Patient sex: M
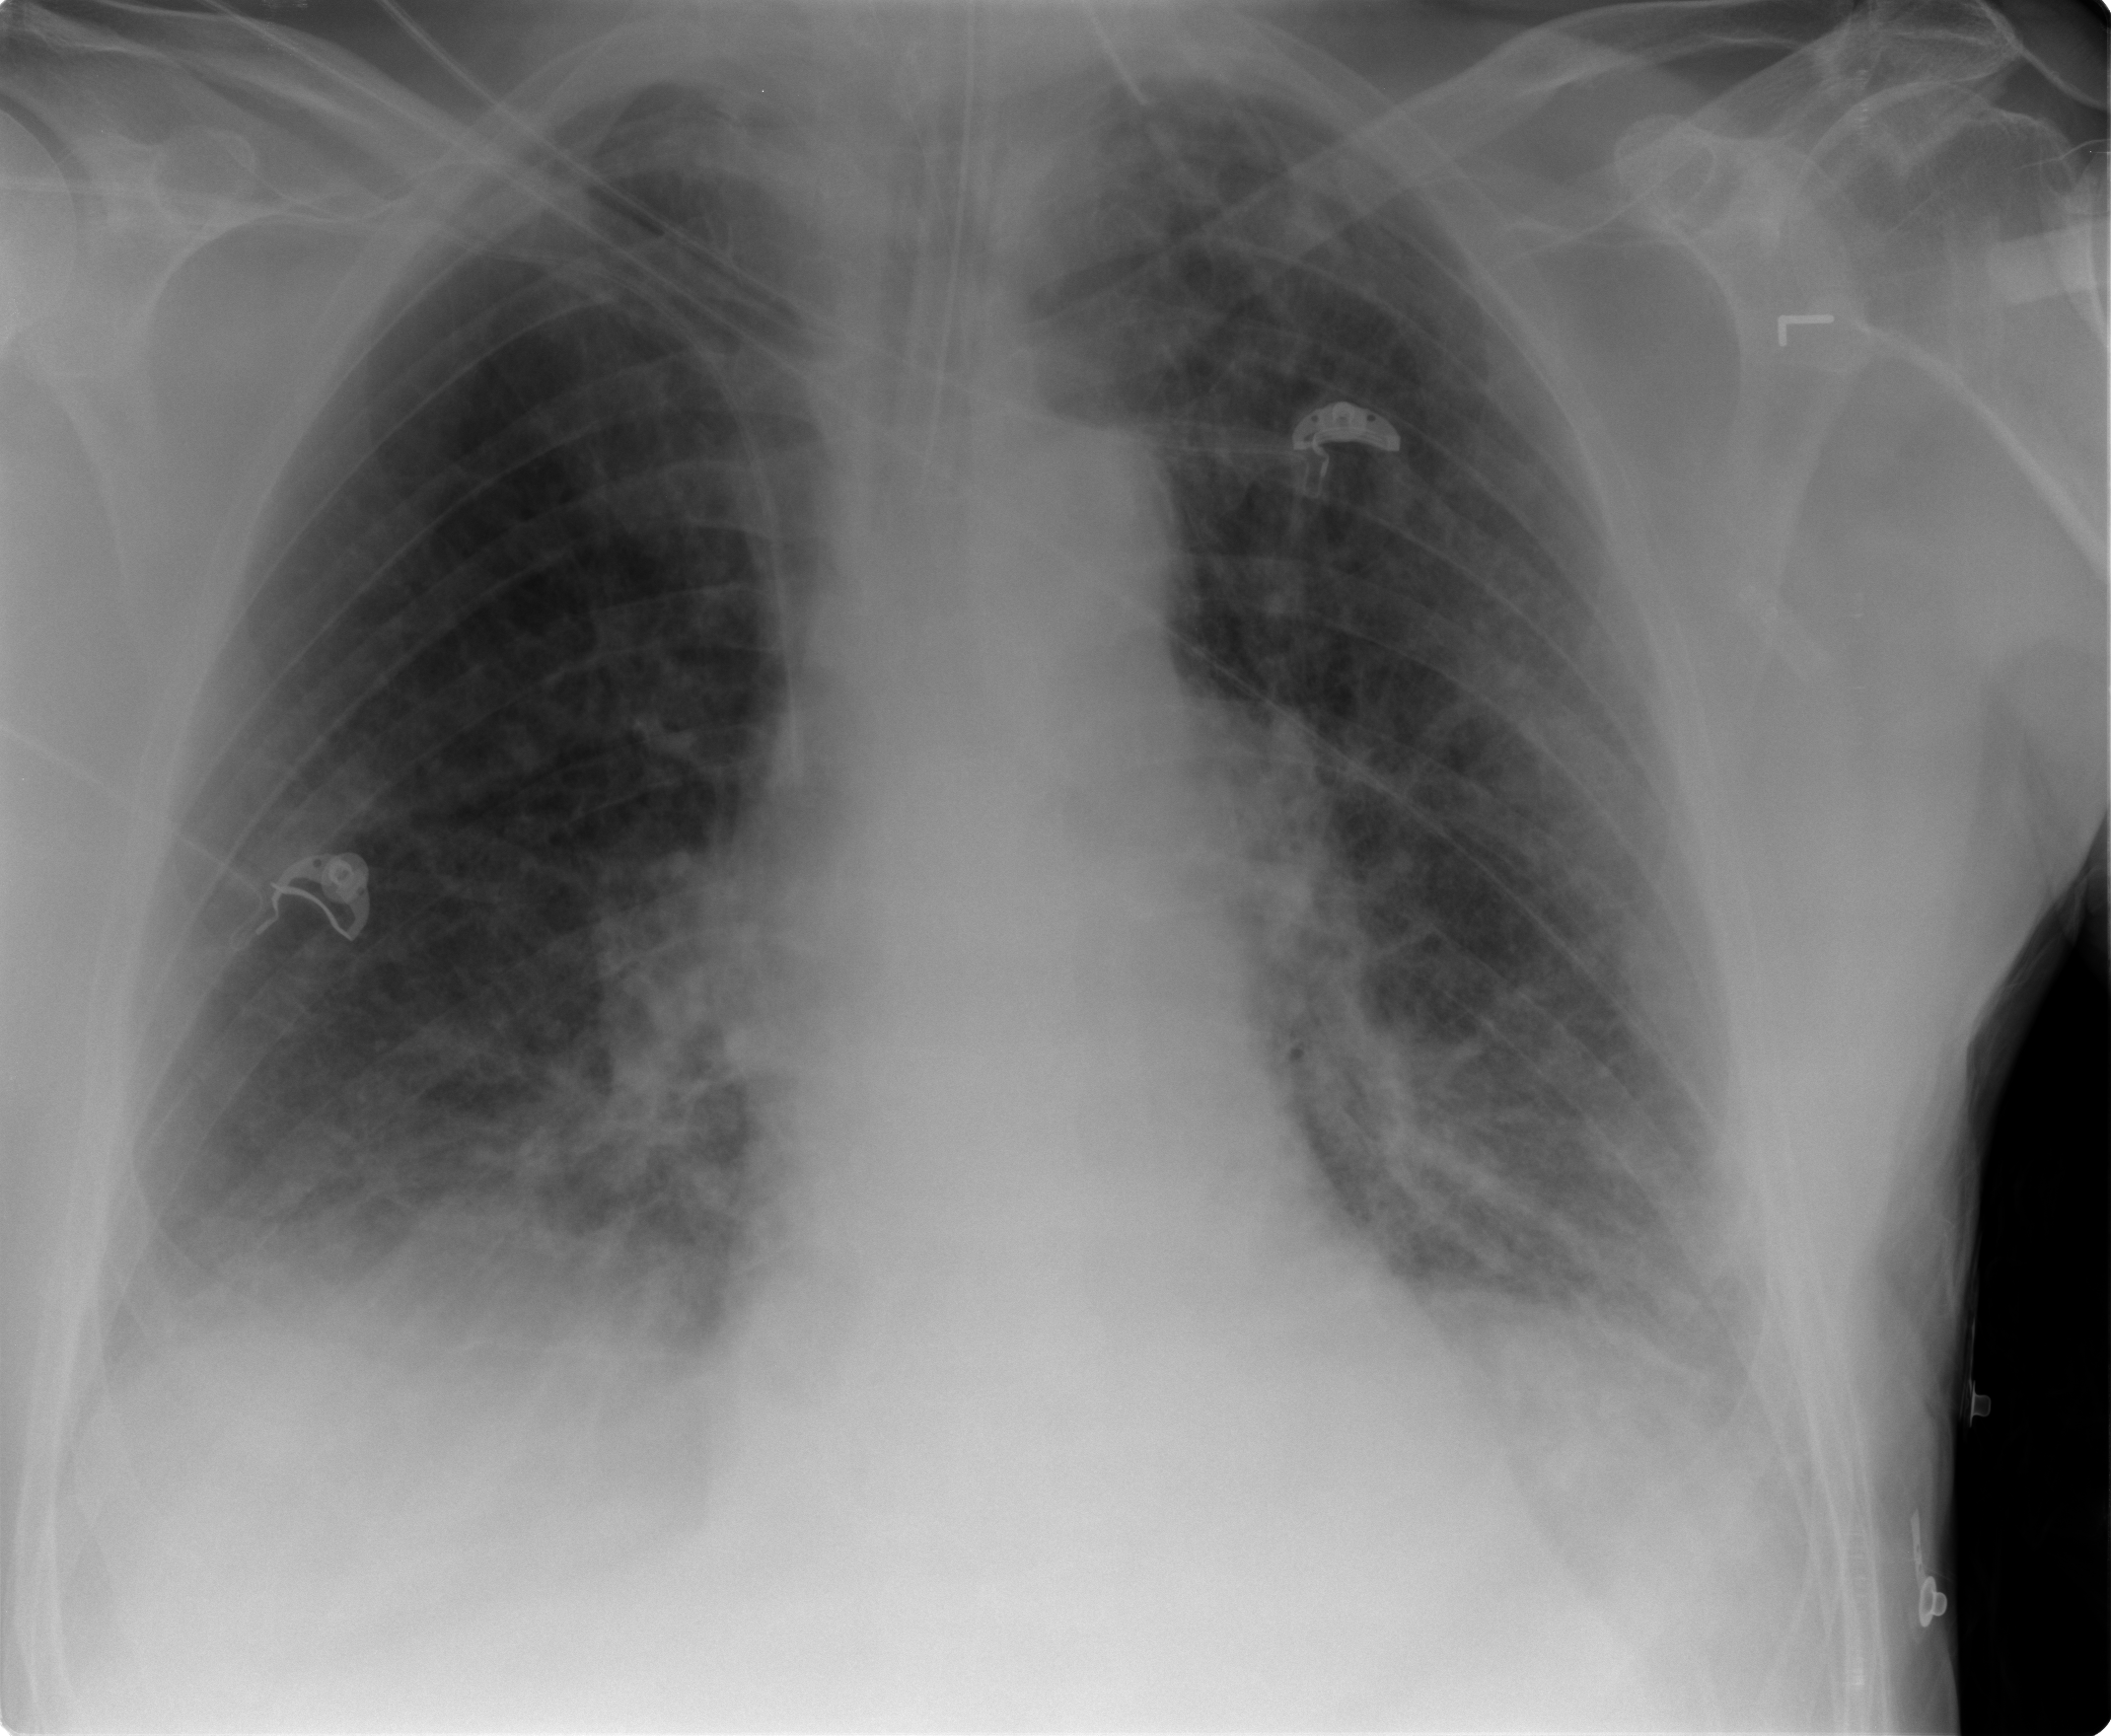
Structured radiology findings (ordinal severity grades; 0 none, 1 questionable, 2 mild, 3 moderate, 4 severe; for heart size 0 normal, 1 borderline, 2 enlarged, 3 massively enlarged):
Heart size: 0
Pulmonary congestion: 1
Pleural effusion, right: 1
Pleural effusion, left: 1
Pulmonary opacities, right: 0
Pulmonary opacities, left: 0
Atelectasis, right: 2
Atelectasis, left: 2